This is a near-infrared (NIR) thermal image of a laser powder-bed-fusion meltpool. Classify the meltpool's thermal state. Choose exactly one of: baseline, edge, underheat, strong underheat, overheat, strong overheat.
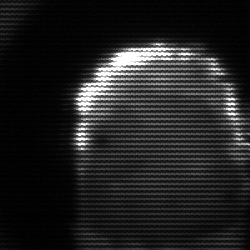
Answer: baseline